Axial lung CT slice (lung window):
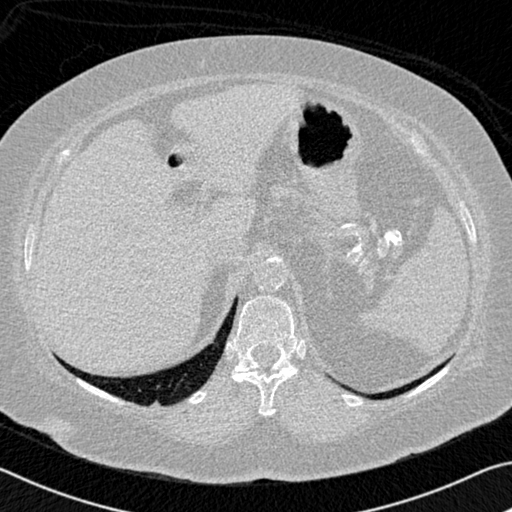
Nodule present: no